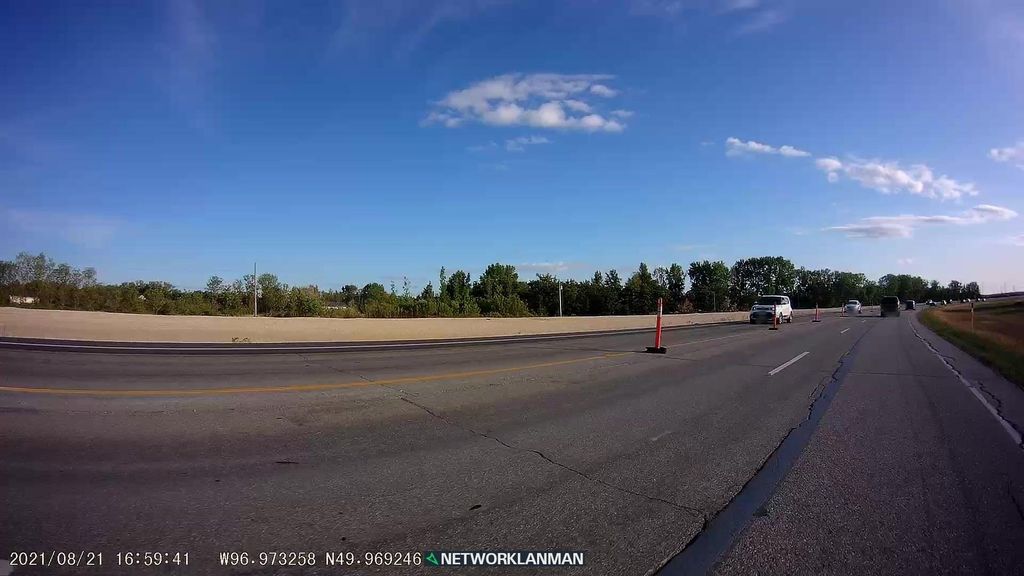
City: winnipeg